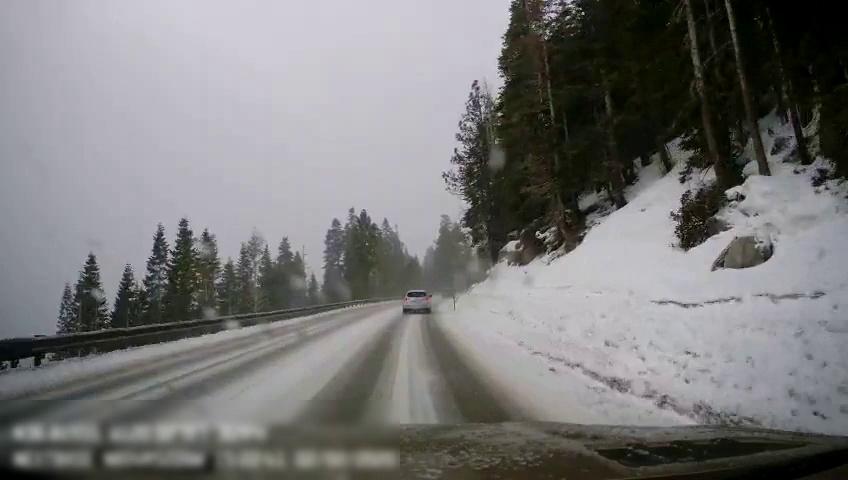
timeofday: Day
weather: Snowy
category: Drivable Space
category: Vehicles | SUV
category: Vehicles | Car